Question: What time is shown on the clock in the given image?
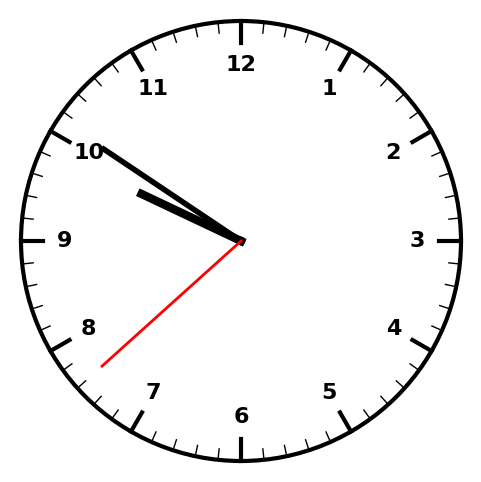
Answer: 09:50:38